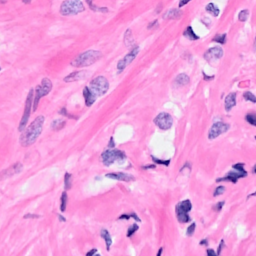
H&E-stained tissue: Breast